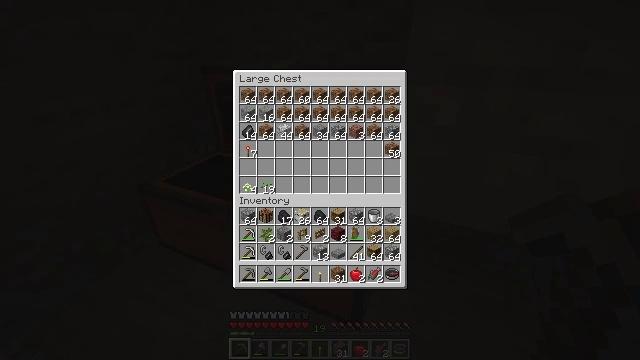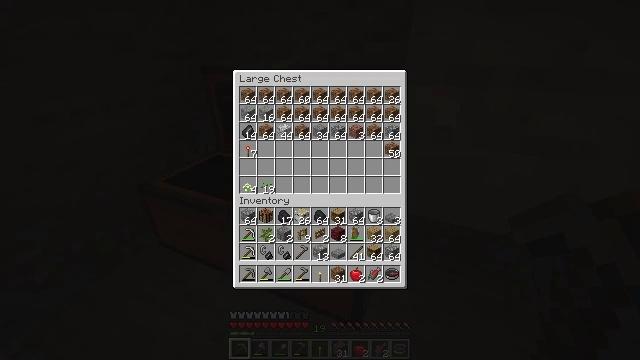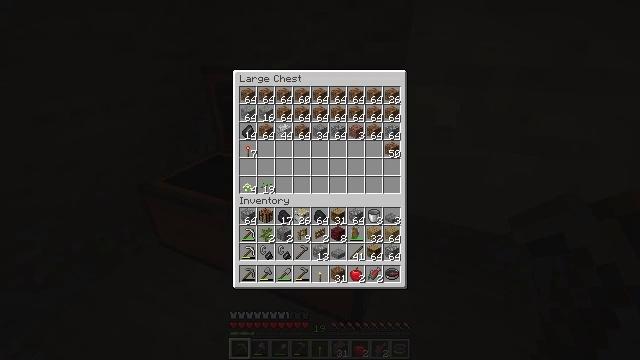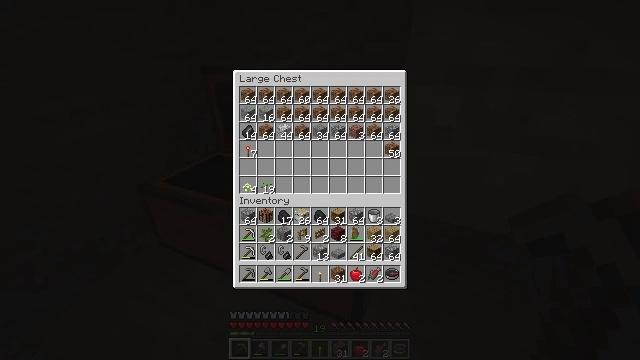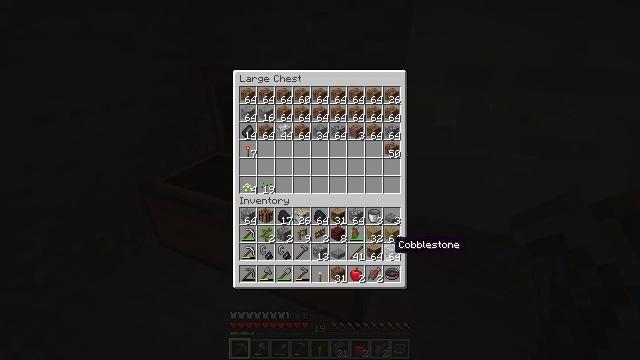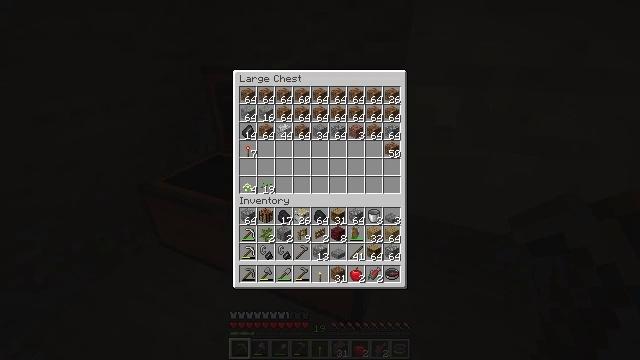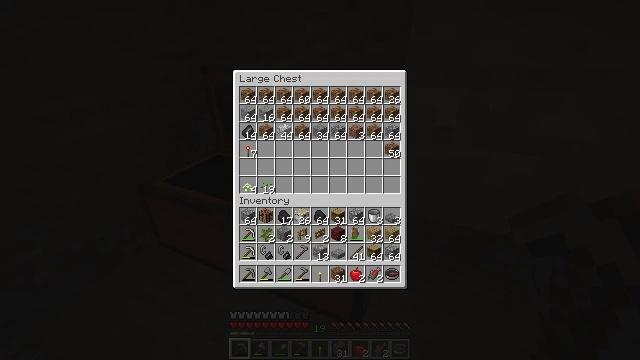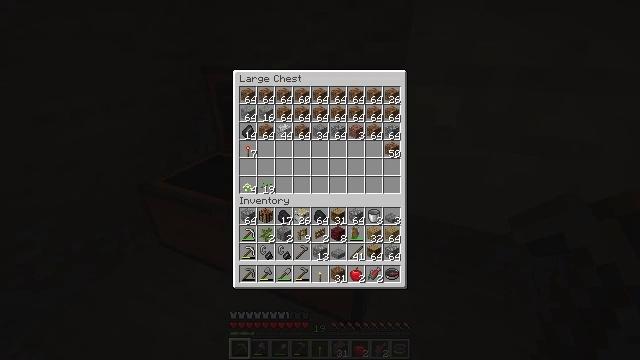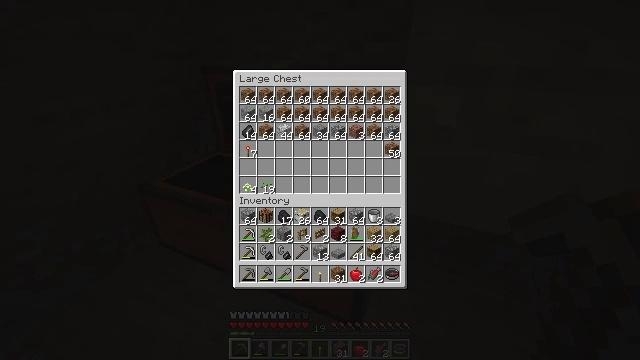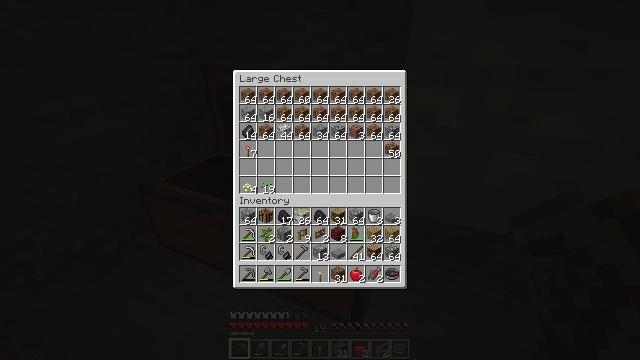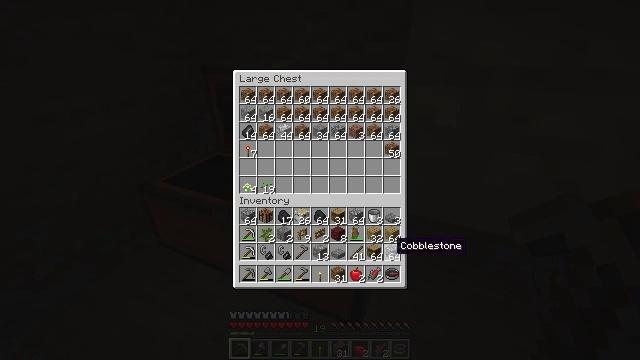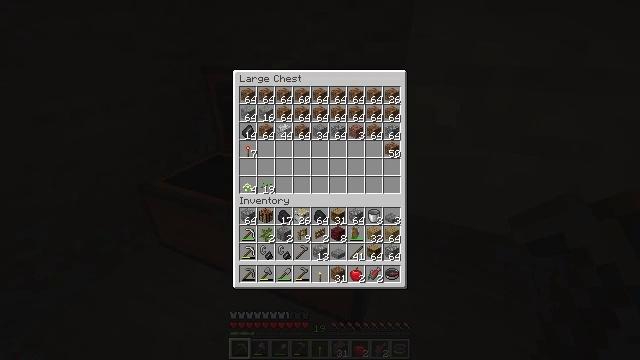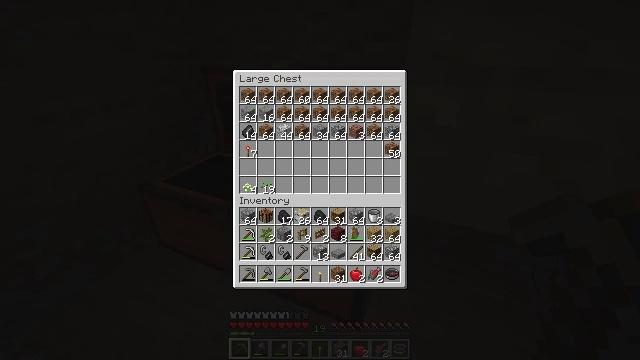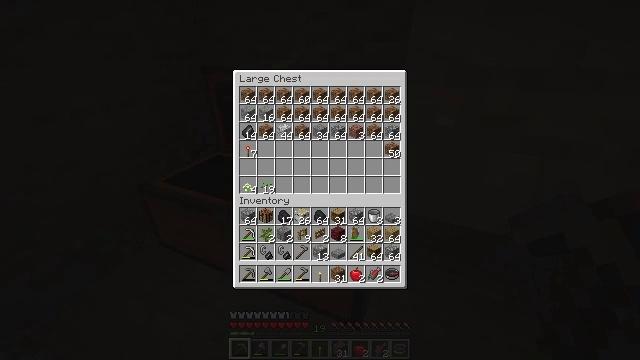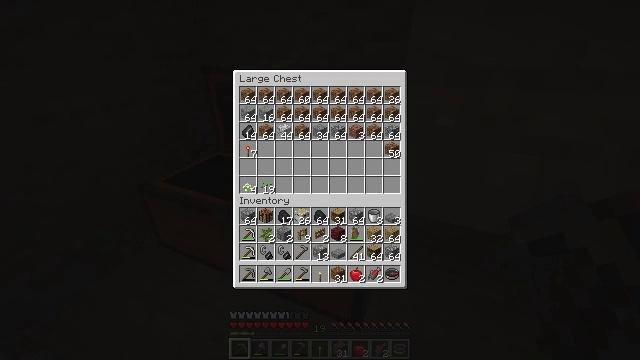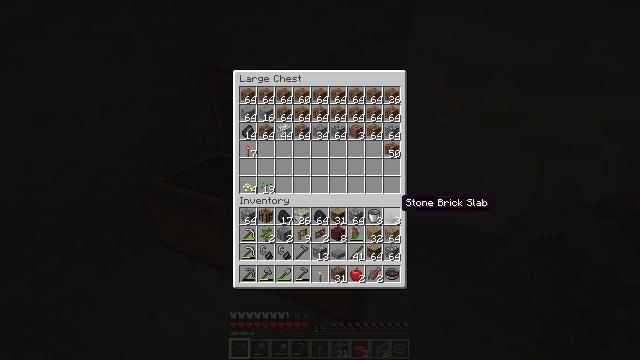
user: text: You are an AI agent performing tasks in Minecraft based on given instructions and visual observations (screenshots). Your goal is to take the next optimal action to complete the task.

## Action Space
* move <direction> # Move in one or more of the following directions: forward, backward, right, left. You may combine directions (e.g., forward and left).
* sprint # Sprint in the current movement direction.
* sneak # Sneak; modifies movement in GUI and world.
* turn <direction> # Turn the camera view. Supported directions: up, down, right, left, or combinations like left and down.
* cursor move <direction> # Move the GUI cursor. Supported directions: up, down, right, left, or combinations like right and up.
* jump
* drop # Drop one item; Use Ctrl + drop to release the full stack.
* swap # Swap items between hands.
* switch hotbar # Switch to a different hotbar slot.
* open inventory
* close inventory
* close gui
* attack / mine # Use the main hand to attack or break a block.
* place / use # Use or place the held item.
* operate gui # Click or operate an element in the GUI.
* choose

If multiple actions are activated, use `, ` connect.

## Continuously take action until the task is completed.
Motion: motion action
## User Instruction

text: Destroy the wheat to collect it.
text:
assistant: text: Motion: cursor move right and down
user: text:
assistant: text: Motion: cursor move down
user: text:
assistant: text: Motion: cursor move left and down
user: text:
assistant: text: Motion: cursor move left and down
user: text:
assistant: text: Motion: cursor move down
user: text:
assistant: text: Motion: no_op
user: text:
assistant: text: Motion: no_op
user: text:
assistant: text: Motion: no_op
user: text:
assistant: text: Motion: no_op
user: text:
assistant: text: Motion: cursor move right and up
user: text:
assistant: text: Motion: cursor move right and up
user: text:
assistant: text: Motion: cursor move right and up
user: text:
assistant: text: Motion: cursor move up
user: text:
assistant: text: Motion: no_op
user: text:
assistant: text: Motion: cursor move left and down
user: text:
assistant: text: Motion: cursor move left and down
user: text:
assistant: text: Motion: no_op
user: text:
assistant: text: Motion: no_op
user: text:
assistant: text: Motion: no_op
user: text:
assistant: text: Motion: no_op
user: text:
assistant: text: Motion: no_op
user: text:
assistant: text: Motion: no_op
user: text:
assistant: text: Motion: no_op
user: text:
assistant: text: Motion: no_op
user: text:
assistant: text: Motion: no_op
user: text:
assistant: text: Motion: no_op
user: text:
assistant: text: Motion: no_op
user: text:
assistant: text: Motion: no_op
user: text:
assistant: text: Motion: no_op
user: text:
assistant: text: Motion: no_op